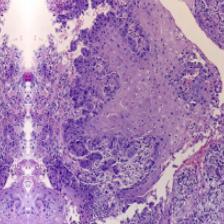
Diagnosis: OSCC